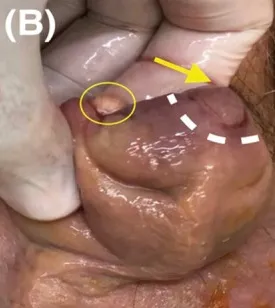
(B) Photo demonstrating stone's removal. The index finger was inserted in the preputial sac through the phimotic ring (yellow circle). The skin lesion gradually receded following stone's removal (yellow arrow, white dotted line).
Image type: medical_photograph (skin_photograph)